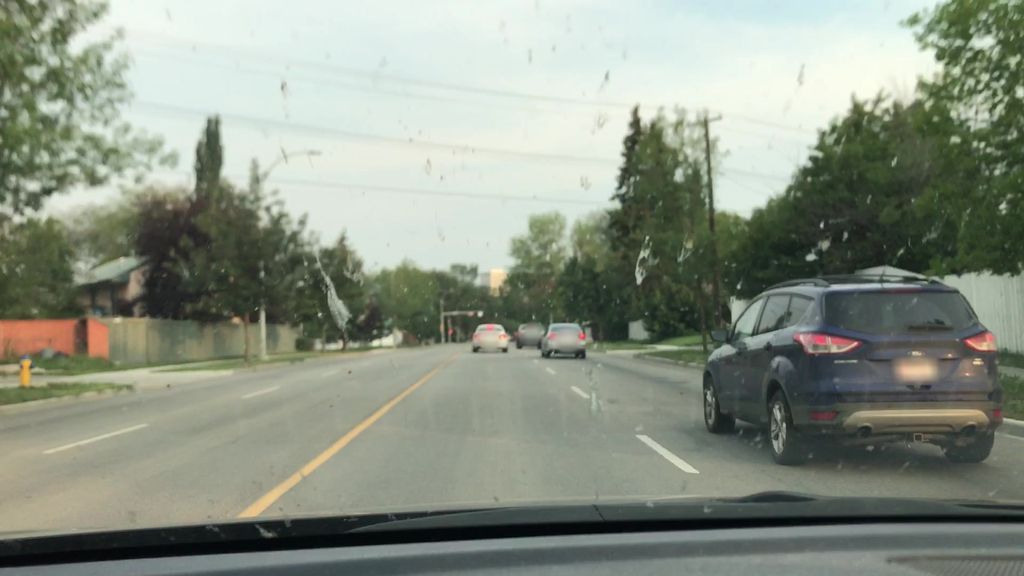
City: edmonton